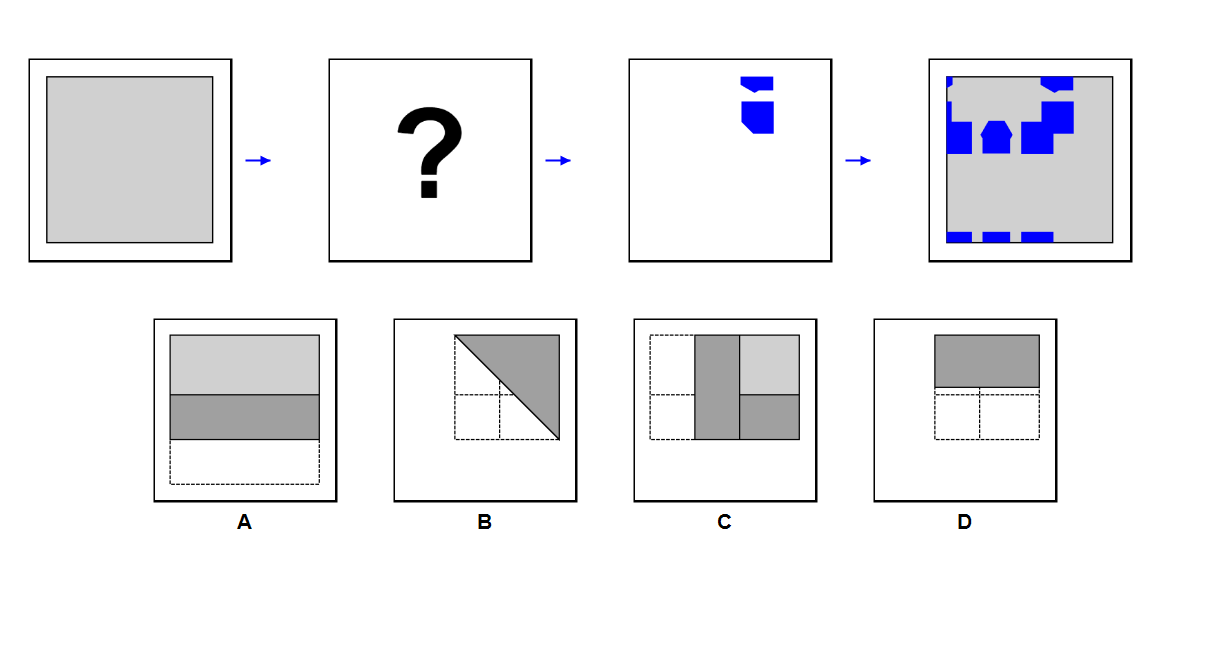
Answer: D